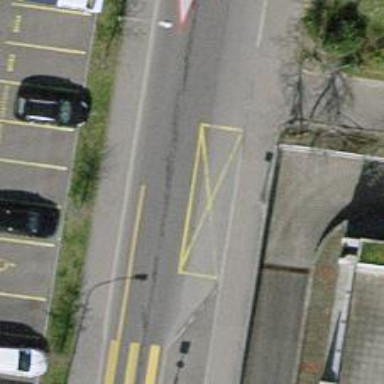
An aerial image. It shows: Bus stop along the road.